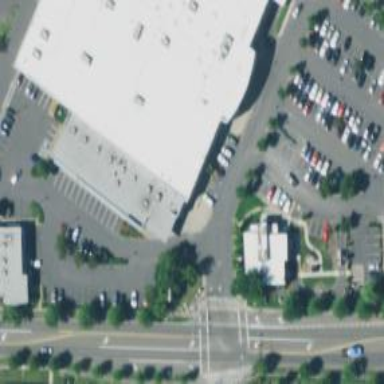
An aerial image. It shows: Parking space is available.